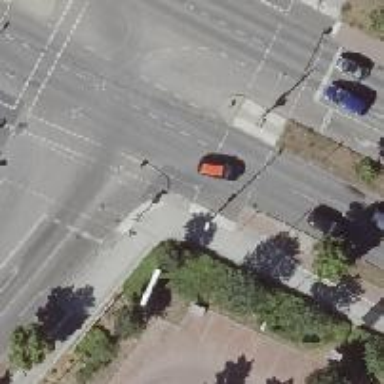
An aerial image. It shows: Crossing with traffic signals.